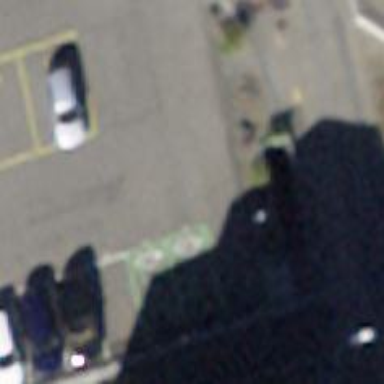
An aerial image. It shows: Parking aisle designated as service road.